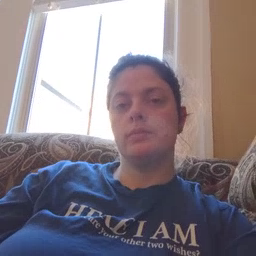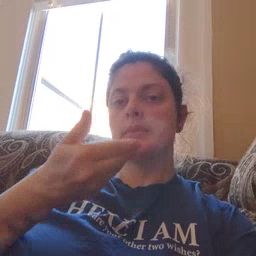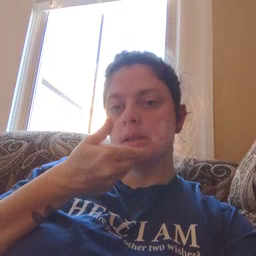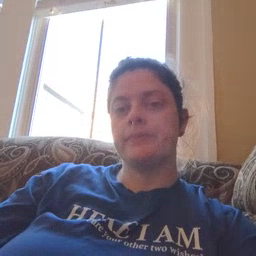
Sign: pizza